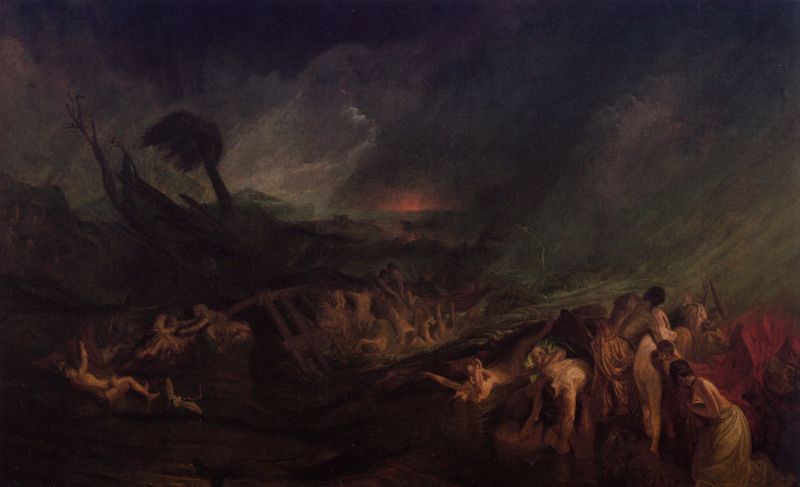
Titel: Die Sintflut
Künstler: William Turner
Standort: London
Institution: Tate Gallery
Schlagwörter: akt, baum, blau, dunkel, felsen, feuer, gemälde, gewitter, gruppe, himmel, kampf, mann, meer, nackt, wasser, wolken, bäume, frauen, grün, landschaft, menschen, ufer, äste, bewegung, braun, frau, grau, holz, kleid, kleider, männer, nacht, rücken, schwarz, weiss, rot, tuch, beige, malerei, alt, bibel, steine, tod, tot, ast, wind, gewässer, sonne, dunkelheit, gewand, mantel, gewänder, kind, renaissance, boot, kinder, küste, schiff, strand, wellen, düster, berge, matt, angst, flut, havarie, katastrophe, not, orkan, planken, schiffbruch, seenot, sinken, stranden, sturm, sturmflut, unglück, untergang, unwetter, wetter, woge, wogen, blue, men, oil, people, red, women, black, dark, figures, gray, green, hallo, yellow, pink, brown, palme, nackte, ölfarben, fallen, ozean, regen, leiber, blut, blitze, schwimmen, gefahr, tote, verletzte, mäntel, stand, menschenmenge, sterbende, smoke, sterben, blaugrün, antik, apokalypse, blitz, leiden, clouds, heaven, hell, naked, nude, nudes, nudity, sky, tree, geäst, sturz, wrack, boat, nature, ocean, sea, water, distance, trees, death, night, purple, shadow, schrei, drama, baumstumpf, dead, disaster, drowning, kentern, retten, rettung, storm, wave, wreck, valley, rumpf, human, cart, nässe, schiffsrumpf, rain, tempest, bruch, explosion, fire, noah, männerf, sunset, wassermassen, escape, run, sinnflut, schiffsbruch, gomorra, sodom, sintflut, ellen, ertrinken, flutwelle, gelsen, sinfluts, sturmfg, sturmw, wellenf, überlebende, strunk, humans, lightning, tan, branch, palm tree, scary, fear, despair, suffering, spam, dying, sadness, horror, lighting, punishment, dante, flood, scream, paiting, acrylic, destroy, warfare, doom, apocalypse, distress, seas, #nacht, foreboding, ending, mankind, decease, zunamie, dark painting, plunder, armagedon, stormshipwreck, drowned, wie gehts?, doomday, red sea